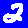
Digit: 2